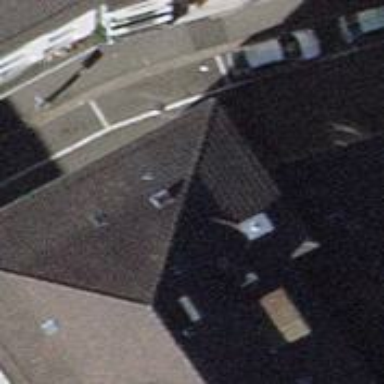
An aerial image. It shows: Sidewalk with colonnade covering overhead.